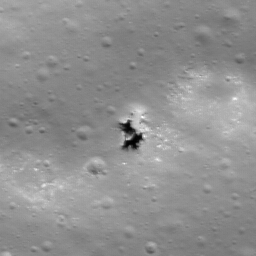
Pit: Catalán B 1
Host crater: Catalán B
Host type: impact_melt
Lunar coordinates: latitude -45.655, longitude 271.426